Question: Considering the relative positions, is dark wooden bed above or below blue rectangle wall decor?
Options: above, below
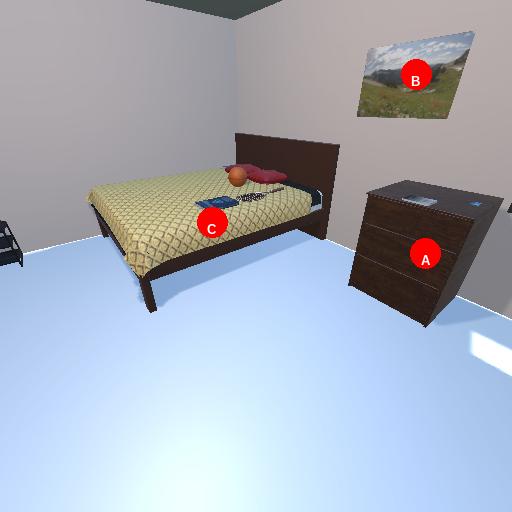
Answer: above